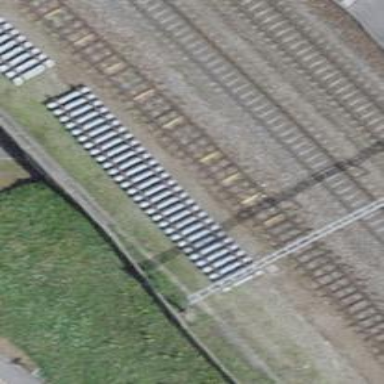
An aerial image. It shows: Railway bridge with single electrified track. It serves as siding with contact line for electrification.